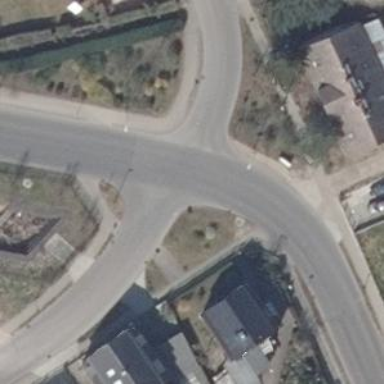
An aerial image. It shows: Unmarked road crossing.